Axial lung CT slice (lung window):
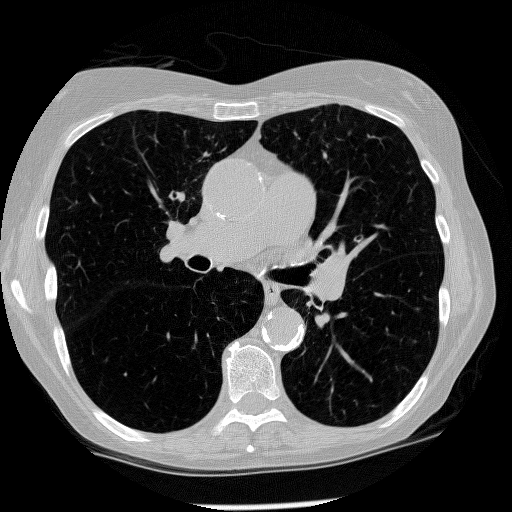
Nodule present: no